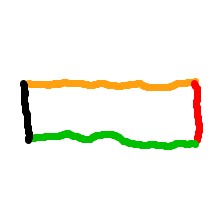
Shape: rectangle